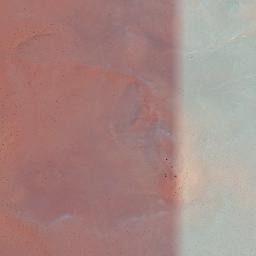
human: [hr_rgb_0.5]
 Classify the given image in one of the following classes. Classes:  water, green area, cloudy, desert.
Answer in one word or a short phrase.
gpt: desert